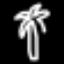
Label: palm tree